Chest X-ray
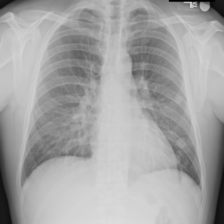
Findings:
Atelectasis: negative
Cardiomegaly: negative
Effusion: negative
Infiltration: negative
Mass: negative
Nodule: positive
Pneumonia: negative
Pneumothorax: negative
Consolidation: negative
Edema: negative
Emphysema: negative
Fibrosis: negative
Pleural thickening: negative
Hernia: negative